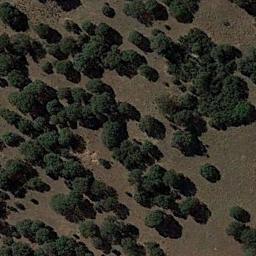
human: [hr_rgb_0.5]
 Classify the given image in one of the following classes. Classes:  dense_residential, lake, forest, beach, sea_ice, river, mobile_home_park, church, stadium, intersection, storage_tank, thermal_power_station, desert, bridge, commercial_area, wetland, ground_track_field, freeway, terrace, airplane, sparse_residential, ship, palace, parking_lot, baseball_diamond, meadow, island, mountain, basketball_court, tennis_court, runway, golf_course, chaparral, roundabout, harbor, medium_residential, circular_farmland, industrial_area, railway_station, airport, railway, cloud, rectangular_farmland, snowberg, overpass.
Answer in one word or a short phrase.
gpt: chaparral